Question: I'm trying to automate DNS record creation in Azure Portal and wondering if there is any possibility to create Alias A DNS record which points to another Azure Resource like Public IP address instead of being IP record?
Looking to do this using Azure CLI or Terraform.

Regards,
Areg
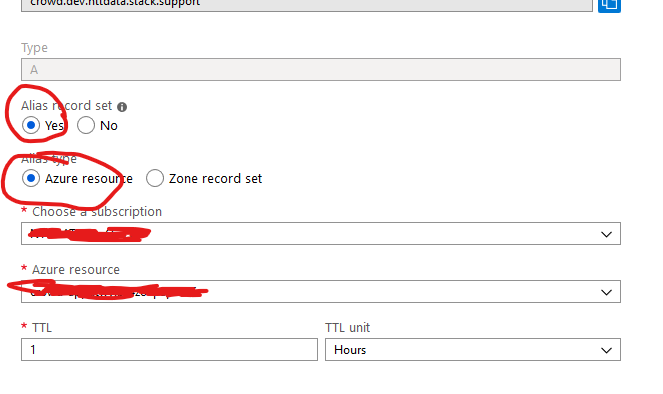
Answer: You could create an empty A record with '--target-resource' which points to another Azure Resource ID in the Azure CLI <URL> like this:
'''
az network dns record-set a create -g myrg -n aaa -z example.com --target-resource "/subscriptions/xxx/resourceGroups/myrg/providers/Microsoft.Network/publicIPAddresses/vmb-ip"
'''
<URL>